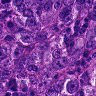
Metastatic tissue present: yes